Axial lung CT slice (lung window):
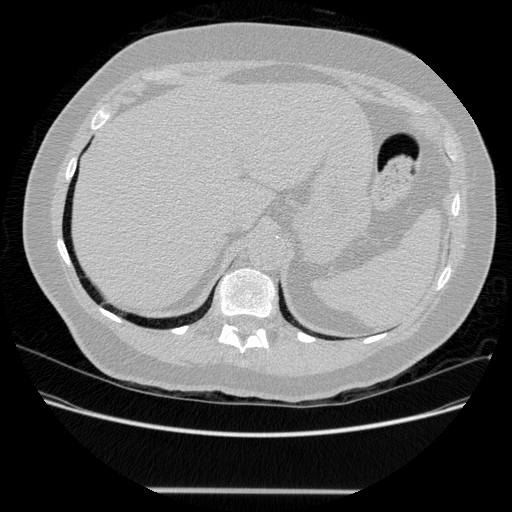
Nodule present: no